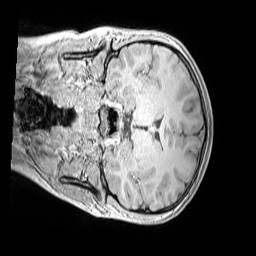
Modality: MP2RAGE
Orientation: coronal
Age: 12
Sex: female
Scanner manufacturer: siemens
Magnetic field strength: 3 T
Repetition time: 4 s
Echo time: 0.00299 s